Question: I have a dataset that returns some columns. I am writting a query that will show sum of some rows of two columns TotalQty and TotalValue within a datetime range for each row of another column buyer. That means Total number of rows will be the number of different buyer. But somehow my query is not summing the rows within the datetime range. It is showing all the values of each date. How can I solve this?
I tried this-
'''
Create PROCEDURE [dbo].[spRPTMonthWiseProductionSummaryFORATL]
@MonthName Varchar(50)
-- Exec spRPTMonthWiseProductionSummaryFORATL 'Sep,2014'
AS BEGIN
Declare @FromDate datetime,
@ToDate datetime,
@FromDate2 datetime,
@FromDate3 datetime,
@FromDate4 datetime,
@FromDate5 datetime,
@FromDate6 datetime
Select @FromDate = Convert(Datetime,@MonthName),
@ToDate = DateAdd(d,-1,DateAdd(m,1,Convert(Datetime,@MonthName)))
Select @FromDate2 = DATEADD(M,1,@FromDate)
Select @FromDate3 = DATEADD(M,1,@FromDate2)
Select @FromDate4 = DATEADD(M,1,@FromDate3)
Select @FromDate5 = DATEADD(M,1,@FromDate4)
Select @FromDate6 = DATEADD(M,1,@FromDate5)
Select B.Buyer,
**CASE WHEN UseDate>=@FromDate And UseDate< @FromDate2
THEN SUM(TotalQty) END AS m1Qty,
CASE WHEN UseDate>=@FromDate And UseDate< @FromDate2
THEN SUM(TotalValue) END AS m1Value,
CASE WHEN UseDate>=@FromDate2 And UseDate< @FromDate3
THEN SUM(TotalQty) END AS m2Qty,
CASE WHEN UseDate>=@FromDate2 And UseDate< @FromDate3
THEN SUM(TotalValue) END AS m2Value,
CASE WHEN UseDate>=@FromDate3 And UseDate< @FromDate4
THEN SUM(TotalQty) END AS m3Qty,
CASE WHEN UseDate>=@FromDate3 And UseDate< @FromDate4
THEN SUM(TotalValue) END AS m3Value,
CASE WHEN UseDate>=@FromDate4 And UseDate< @FromDate5
THEN SUM(TotalQty) END AS m4Qty,
CASE WHEN UseDate>=@FromDate4 And UseDate< @FromDate5
THEN SUM(TotalValue) END AS m4Value,
CASE WHEN UseDate>=@FromDate5 And UseDate< @FromDate6
THEN SUM(TotalQty) END AS m5Qty,
CASE WHEN UseDate>=@FromDate5 And UseDate< @FromDate6
THEN SUM(TotalValue) END AS m5Value**
from
(
Select Buyer,
sum(Unit1Qty)Unit1_Qty ,
sum(Unit2Qty)Unit2_Qty,
sum(Unit3Qty)Unit3_Qty,
sum(Unit1Qty*FOB) as Unit1_Value,
sum(Unit2Qty*FOB) as Unit2_Value,
sum(Unit3Qty*FOB) as Unit3_Value,
sum(Unit1Qty*CM) as Unit1_CM,
sum(Unit2Qty*CM) as Unit2_CM,
sum(Unit3Qty*CM) as Unit3_CM,
sum(Unit1Qty) +sum(Unit2Qty)+ sum(Unit3Qty) as TotalQty,
sum(Unit1Qty*FOB)+sum(Unit2Qty*FOB) +sum(Unit3Qty*FOB) as TotalValue,
sum(Unit1Qty*CM) +sum(Unit2Qty*CM) +sum(Unit3Qty*CM) as TotalCM,
A.UseDate
from
(
Select C.Name as Buyer,
Unit1Qty = Case When PPC.factoryname ='Unit-1'
then OM.OrderQty else 0 end,
Unit2Qty = Case When PPC.factoryname ='Unit-2'
then OM.OrderQty else 0 end,
Unit3Qty = Case When PPC.factoryname ='Unit-3'
then OM.OrderQty else 0 end,
FOB =
(Select Rate =
Case When Sum(ISNULL(OrderQty,0)) <> 0
Then Sum(ISNULL(rate,0)*ISNULL(OrderQty,0))/Sum(ISNULL(OrderQty,0))
Else 0
End From ExportOrder
Where OrderRefID = OM.OrderRefID) ,
--FR.Rate as FOB,
isnull(CM,0) as CM,LA.UseDate
from AmanProduction.dbo.OrderMaster OM
INNER JOIN AmanProduction.dbo.LineAllocation LA
ON LA.OrderRef=OM.OrderRefID
INNER JOIN FileRef FR
ON FR.FileRefID= OM.FileRefID
INNER JOIN SystemManager.dbo.ProductionProcessCostCenter PPC
ON PPC.CostCenter = LA.Line
INNER JOIN SystemManager.dbo.ProductionProcess PP
ON PP.ProcessID = PPC.ProcessId
INNER JOIN SystemManager.dbo.Contacts C
ON C.Code = Om.BuyerCode
LEFT JOIN(Select OC.OrderRefID,Rate as CM
from AmanProduction.dbo.OrderMasterCostBreakdown OC
INNER JOIN BOMItemGroups BG
ON BG.BOMItemGroupId = OC.BOMItemGroupId
Where BOMItemGroupDesc ='CM') CM
ON OM.OrderRefID=CM.OrderRefID
Where PP.ProcessName ='Sewing'
and LA.UseDate >= @FromDate ) A
Where Unit1Qty>0 or Unit2Qty>0 or Unit3Qty>0 Group by UseDate,Buyer
)B
Group by year(UseDate),month(UseDate),UseDate,Buyer
End
'''
I am getting data like this

There are so many values for m1qty,m1value, and m2qty,m2value for buyer s.OLIVER. But there should be 1 value of m1qty,m1value and 1 value of m2qty,m2value of "s.Oliver" that is the summation of the date range i specified in case conditions.
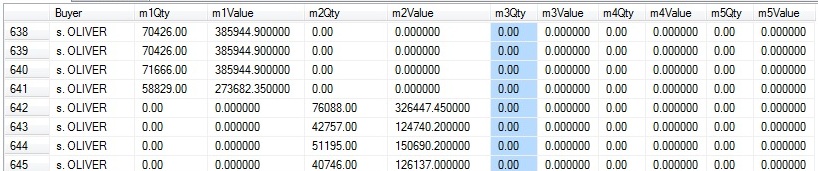
Answer: Your procedure is rather large and it would take some time to understand the complete logic. However, there is one thing that seems likely to be the issue and it is your CASE expressions. They probably should be inside the aggregate function. What I mean is, instead of writing them like this:
'''
CASE WHEN UseDate>=@FromDate And UseDate< @FromDate2 THEN SUM(TotalQty) END
'''
you should (probably) write them like this:
'''
SUM(CASE WHEN UseDate>=@FromDate And UseDate< @FromDate2 THEN TotalQty END)
'''
and then you should also remove 'UseDate' from the GROUP BY (but probably keep both 'year(UseDate)' and 'month(UseDate)' - again, hard to say without digging deep into the logic).